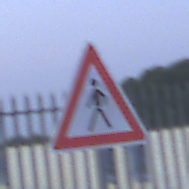
Verkehrszeichen: FussgaengerRechts
Umgebung: Outdoor, Suburban
Tageszeit: SunriseSunset
Wetter: PartlyCloudy
Licht: Natural
Jahreszeit: NotSpecified
Kontrast: LowContrast